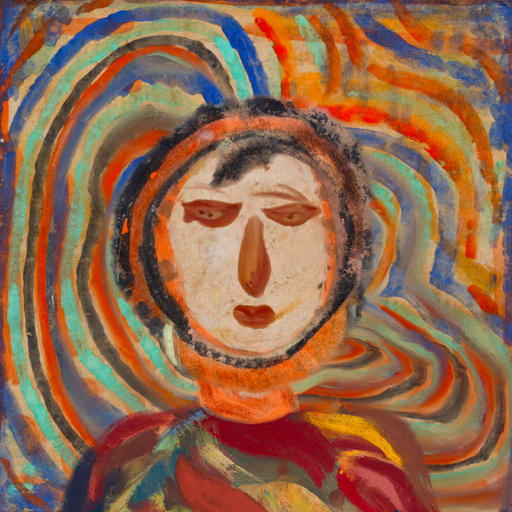
Background: Sisters, Head And Neck Front: Rupkatha, Face Front: Pious_Lady, Bust: Mother_And_Son_Son, Hair Front: Childish, Head Accessory: Blank, Second Necklace: Blank, Necklace: Blank, Baby: Blank